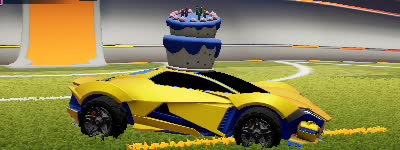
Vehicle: werewolf